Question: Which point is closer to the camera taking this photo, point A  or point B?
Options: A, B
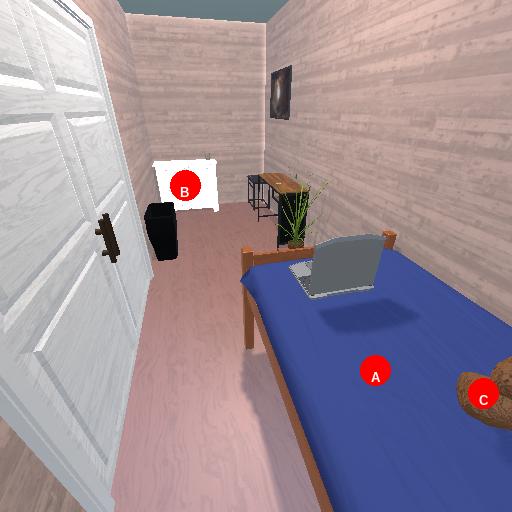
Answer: A